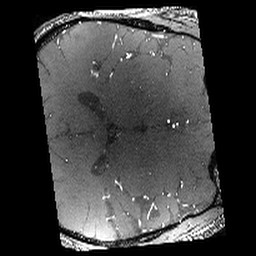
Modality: angio
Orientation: axial
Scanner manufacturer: philips
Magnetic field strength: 7 T
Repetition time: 0.024 s
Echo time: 0.00384 s